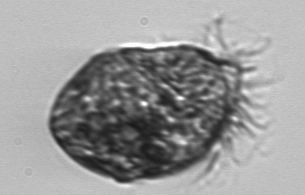
Label: Strombidium_morphotype1